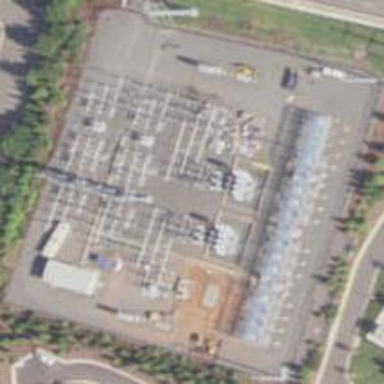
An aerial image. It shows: Distribution level power substation surrounded by fence.